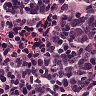
Metastatic tissue present: no